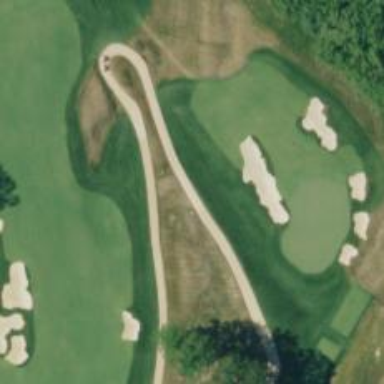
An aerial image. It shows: Service road used as golf cart path.